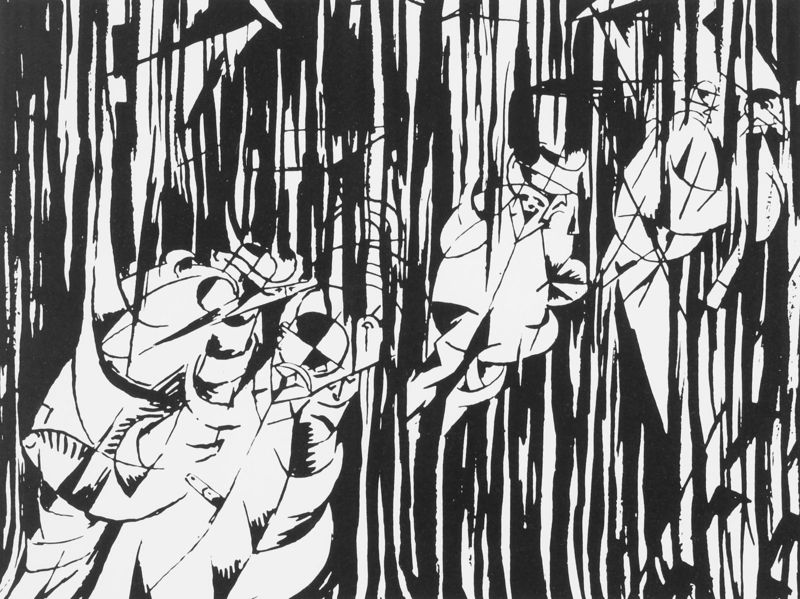
Titel: Seelische Stimmungen: III. Die Bleibenden
Künstler: Umberto Boccioni
Institution: Privatsammlung
Schlagwörter: körper, mann, weiß, kubistisch, menschen, hut, männer, nase, schwarz, zeichnung, gürtel, anzug, gesichter, jacke, arm, augen, mensch, messer, fliegen, kreis, rund, bein, holzschnitt, abstrakt, formen, grafik, linien, figuren, querformat, streifen, striche, gestalt, regen, segment, tusche, druck, schwarz-weiß, scharz, fliegend, kreise, kugel, tasche, senkrecht, ecken, geometrisch, pfeile, grafi, #kugel